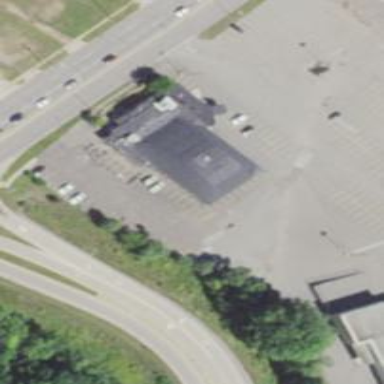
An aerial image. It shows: Building housing bowling alley.